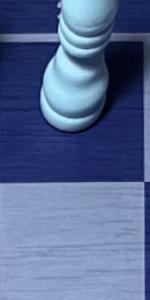
Label: Empty